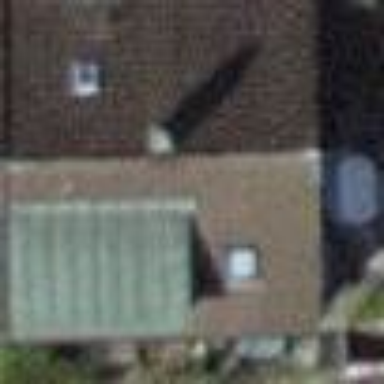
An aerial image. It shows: Semi-detached house with gabled roof.